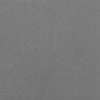
Label: dusty